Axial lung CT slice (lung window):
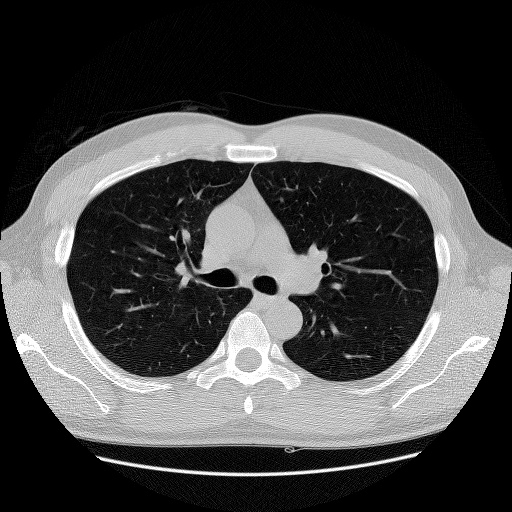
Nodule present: no